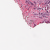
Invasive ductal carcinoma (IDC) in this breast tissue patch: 0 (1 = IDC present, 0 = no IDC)